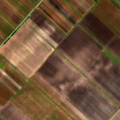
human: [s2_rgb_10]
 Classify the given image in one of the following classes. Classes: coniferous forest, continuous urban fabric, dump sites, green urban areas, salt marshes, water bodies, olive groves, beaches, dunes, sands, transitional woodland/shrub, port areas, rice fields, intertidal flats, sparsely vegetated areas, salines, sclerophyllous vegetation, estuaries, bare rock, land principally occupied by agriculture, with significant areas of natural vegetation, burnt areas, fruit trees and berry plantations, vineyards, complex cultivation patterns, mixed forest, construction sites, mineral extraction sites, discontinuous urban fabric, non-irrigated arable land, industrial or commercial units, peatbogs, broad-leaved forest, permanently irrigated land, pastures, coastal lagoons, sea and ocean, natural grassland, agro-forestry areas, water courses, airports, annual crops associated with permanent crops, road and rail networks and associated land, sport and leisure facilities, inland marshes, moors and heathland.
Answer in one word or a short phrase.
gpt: non-irrigated arable land